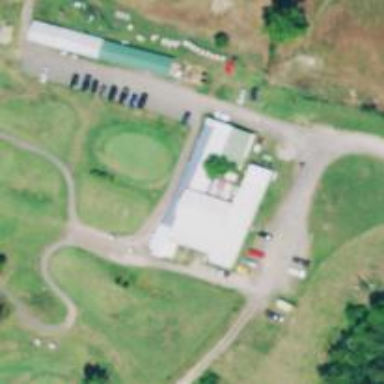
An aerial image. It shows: Golf clubhouse.